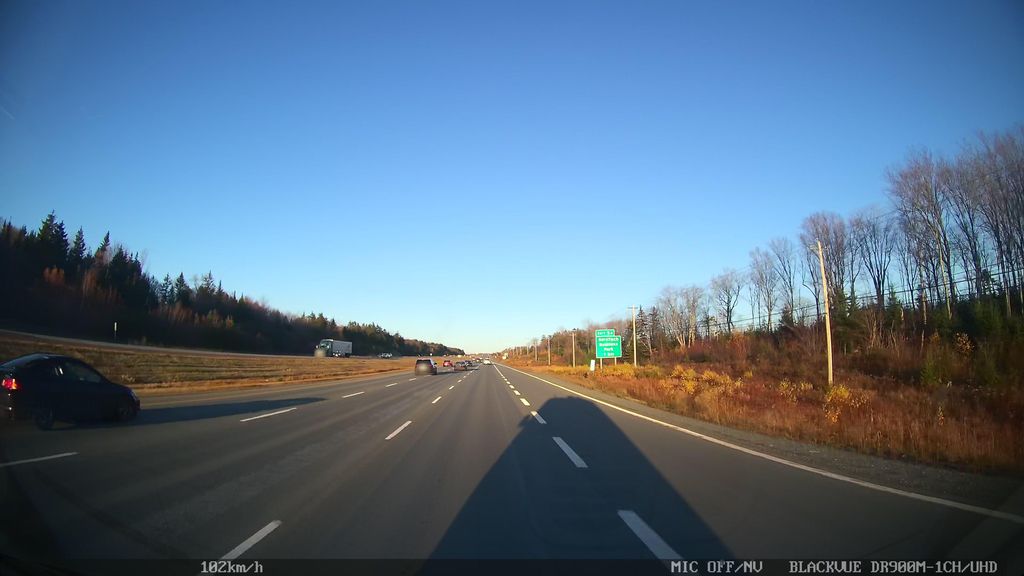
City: halifax